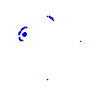
Particle: pion